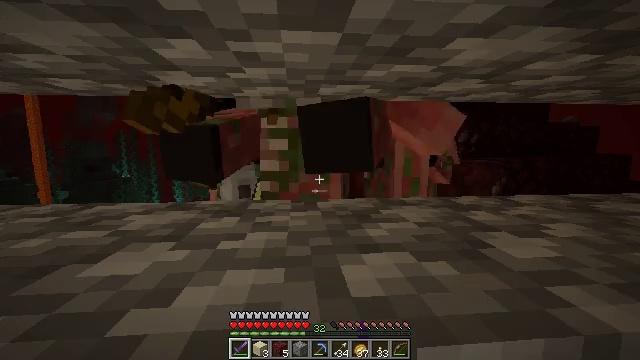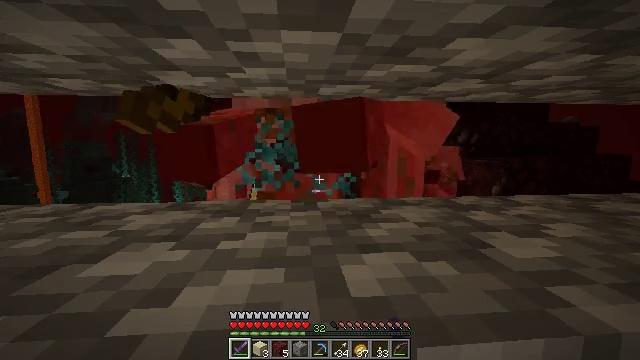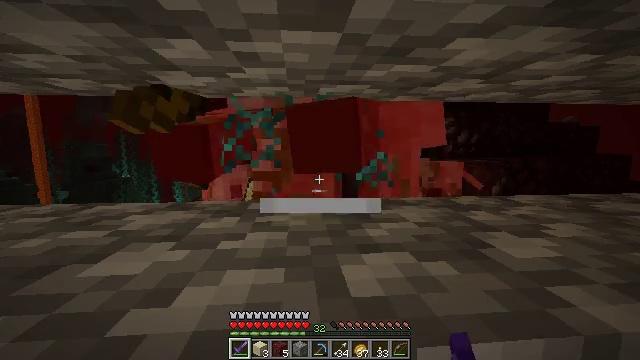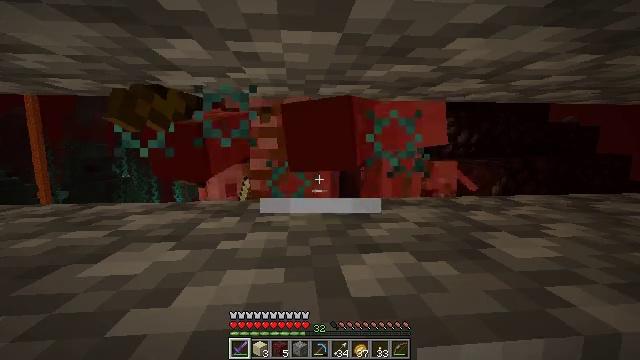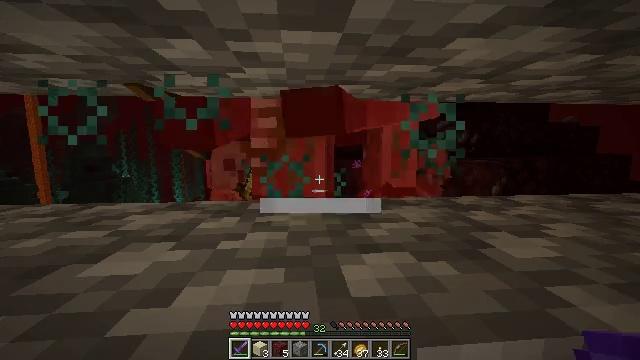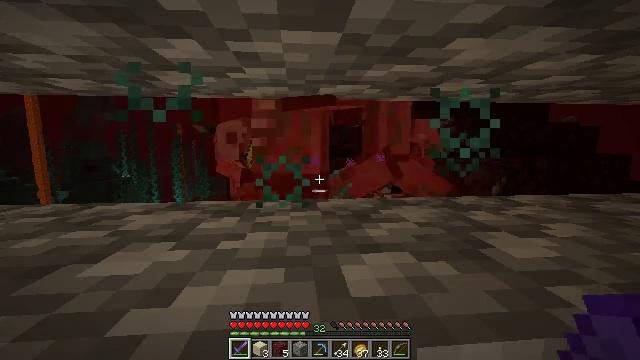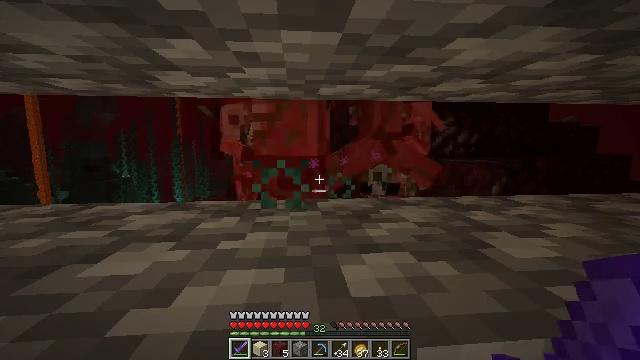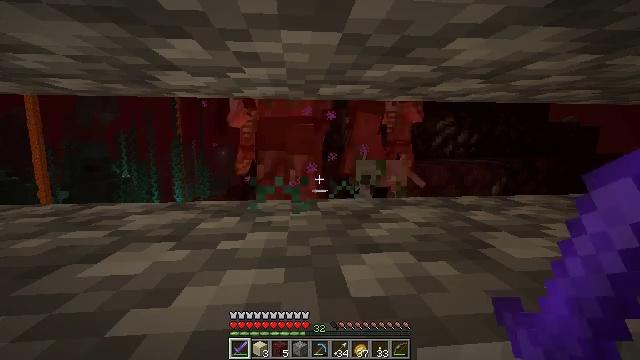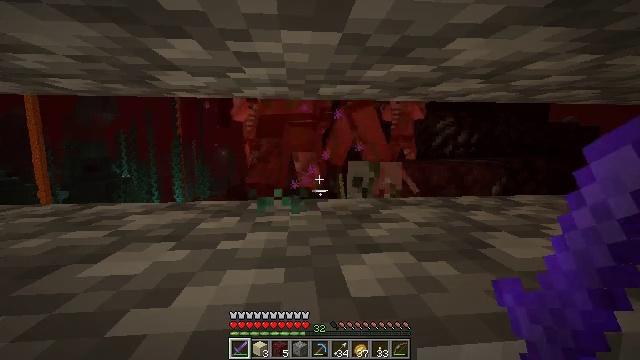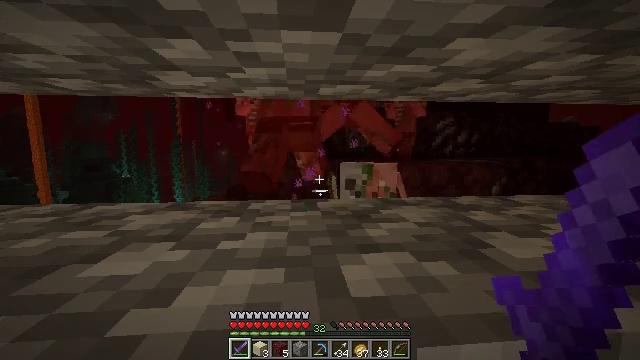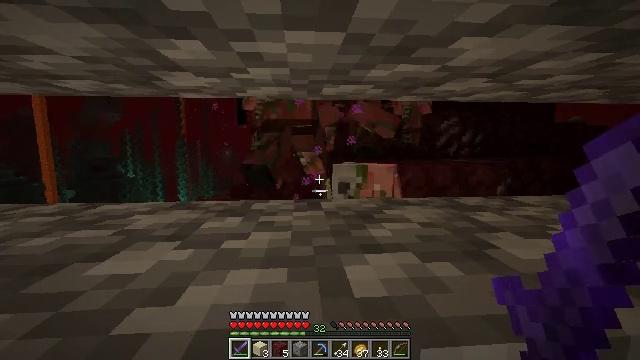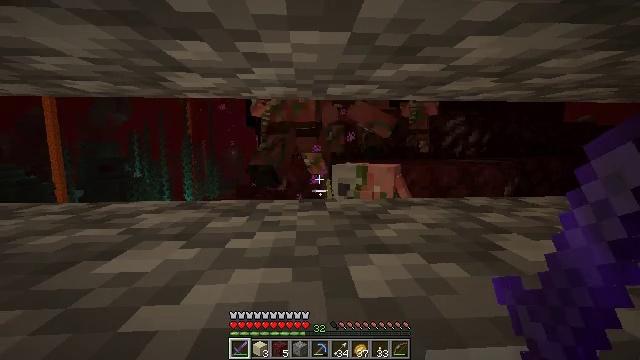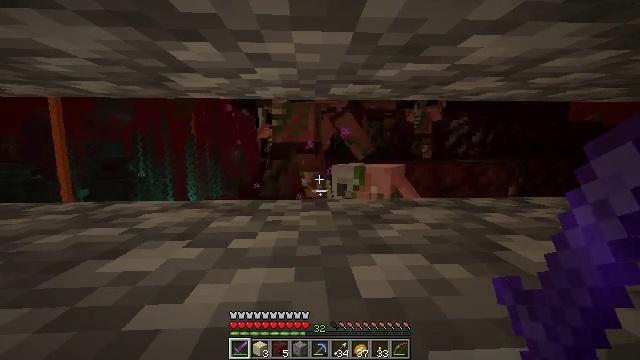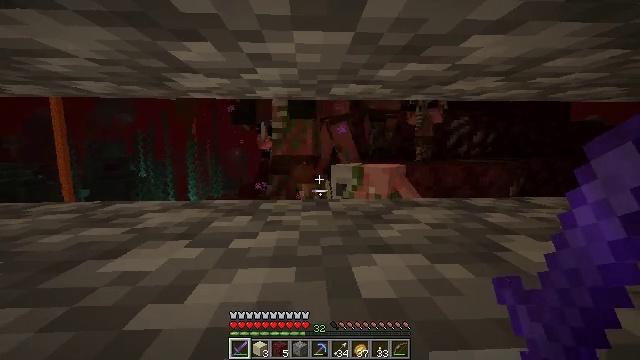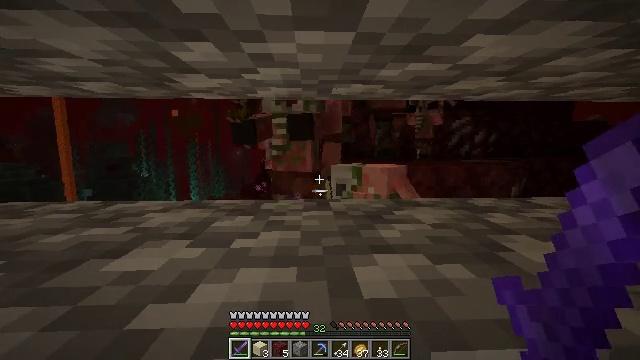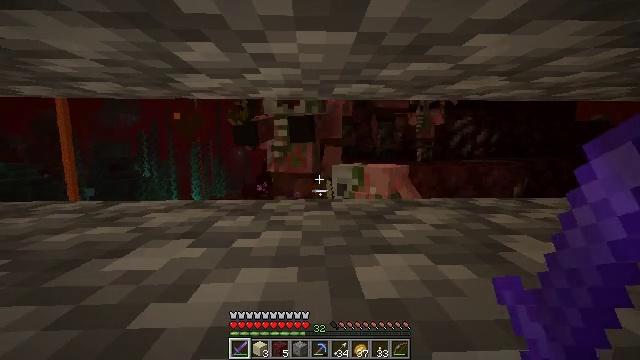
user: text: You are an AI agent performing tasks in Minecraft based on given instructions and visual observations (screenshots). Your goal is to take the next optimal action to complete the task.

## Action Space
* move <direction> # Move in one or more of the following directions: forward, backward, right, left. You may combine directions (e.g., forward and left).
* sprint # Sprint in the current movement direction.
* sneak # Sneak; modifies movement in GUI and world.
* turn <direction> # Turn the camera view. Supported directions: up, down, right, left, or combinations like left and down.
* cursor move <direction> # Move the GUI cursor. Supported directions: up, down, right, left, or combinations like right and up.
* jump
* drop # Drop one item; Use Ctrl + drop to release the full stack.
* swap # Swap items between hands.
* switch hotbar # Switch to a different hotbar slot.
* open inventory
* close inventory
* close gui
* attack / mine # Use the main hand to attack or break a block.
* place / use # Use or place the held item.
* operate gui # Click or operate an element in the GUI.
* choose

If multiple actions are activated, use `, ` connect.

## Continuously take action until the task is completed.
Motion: motion action
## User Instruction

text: Hunt the zombified piglin.
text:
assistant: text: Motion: no_op
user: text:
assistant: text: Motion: no_op
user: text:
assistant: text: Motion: no_op
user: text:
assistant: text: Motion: no_op
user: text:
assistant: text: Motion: no_op
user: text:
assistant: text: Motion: no_op
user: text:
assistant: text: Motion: no_op
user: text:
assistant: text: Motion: no_op
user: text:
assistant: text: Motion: no_op
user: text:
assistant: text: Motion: no_op
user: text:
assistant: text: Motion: turn left
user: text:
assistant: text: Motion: no_op
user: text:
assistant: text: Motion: no_op
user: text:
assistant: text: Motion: no_op
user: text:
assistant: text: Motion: no_op
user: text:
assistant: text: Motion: no_op
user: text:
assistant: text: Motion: attack / mine
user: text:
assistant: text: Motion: attack / mine
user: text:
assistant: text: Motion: attack / mine
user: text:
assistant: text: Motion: no_op
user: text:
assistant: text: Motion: no_op
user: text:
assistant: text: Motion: no_op